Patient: sex M, age 70
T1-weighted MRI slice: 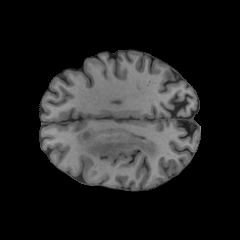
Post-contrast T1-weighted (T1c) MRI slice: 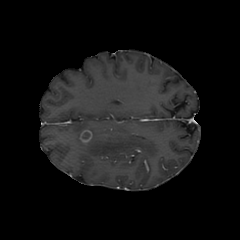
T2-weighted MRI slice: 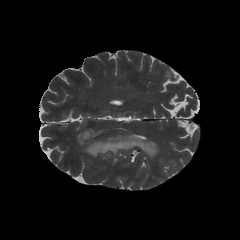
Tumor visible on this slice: yes
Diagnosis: Glioblastoma, IDH-wildtype
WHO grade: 4